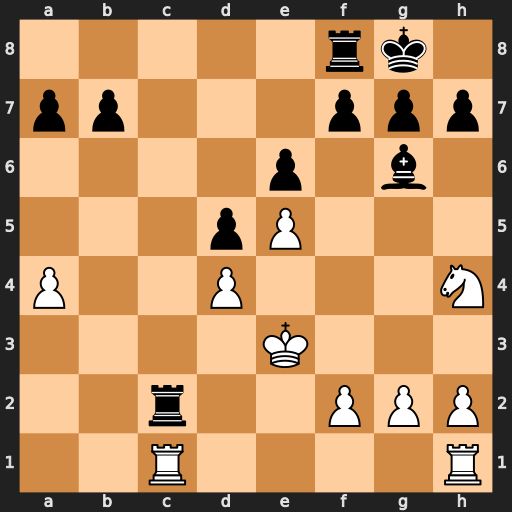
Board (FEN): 5rk1/pp3ppp/4p1b1/3pP3/P2P3N/4K3/2r2PPP/2R4R
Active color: w
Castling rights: -
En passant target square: -
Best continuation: Nxg6 Rxc1 Ne7+ Kh8 Rxc1